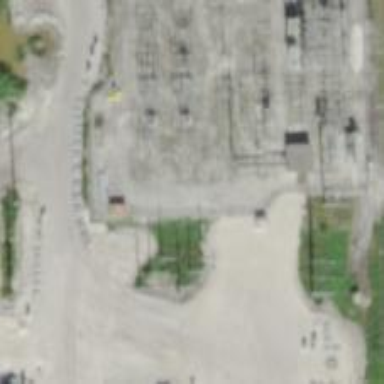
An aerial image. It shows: Switch for power supply.